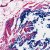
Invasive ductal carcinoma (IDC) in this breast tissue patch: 0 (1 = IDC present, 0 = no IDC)